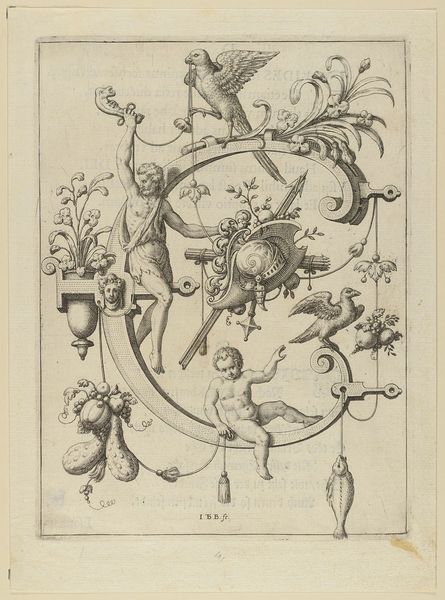
Titel: Der Buchstabe C, Blatt aus der Folge 'Nova Alphati Effictio Historiis'
Künstler: Johann Theodor de Bry
Standort: Hamburg
Institution: Museum für Kunst und Gewerbe Hamburg
Schlagwörter: vogel, bibel, geschichte, personen, frucht, schrift, papier, grafik, graphik, ornamente, fotografie, photographie, schild, panzer, maske, druckgraphik, druckgrafik, stich, buchstaben, helm, putten, kupferstich, genesis, fische, amoretten, letter, groteske, kain, baby, alphabet, calligraphy, rollwerk, gerippt, abel, reproduktionen, blumenornamente, druckerzeugnisse, schweifwerk, babys, früchte, vögel, tierornamente, rüstung, ornamentstich, vorlageblätter, schweifgroteske, trophäe